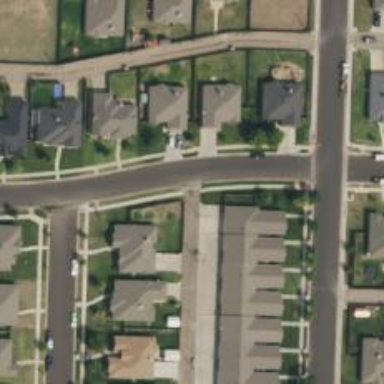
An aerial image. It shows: Alley classified as service road.